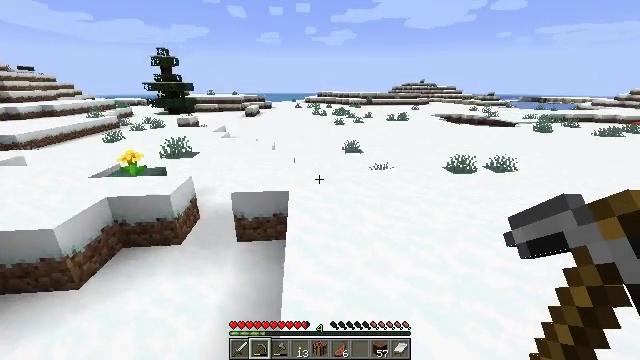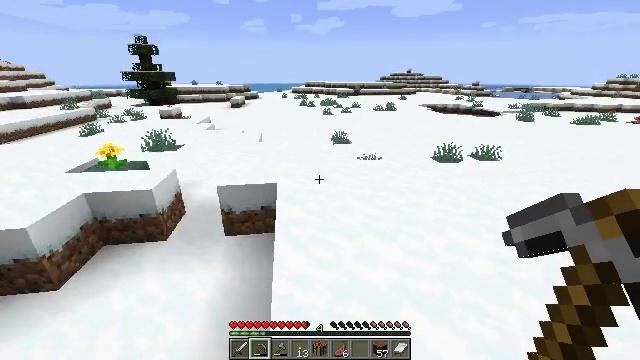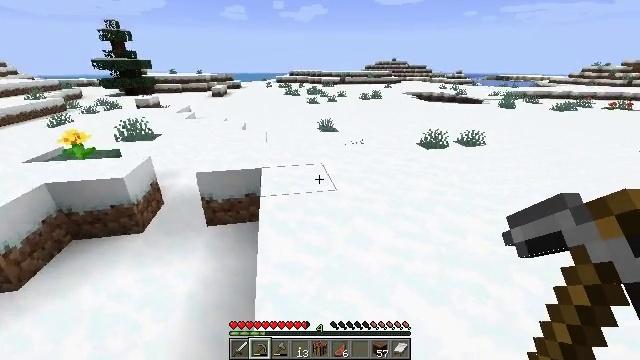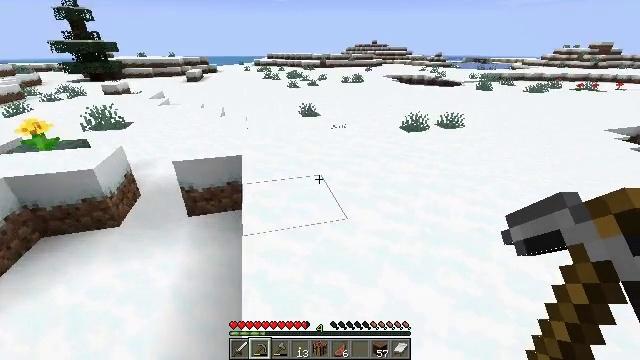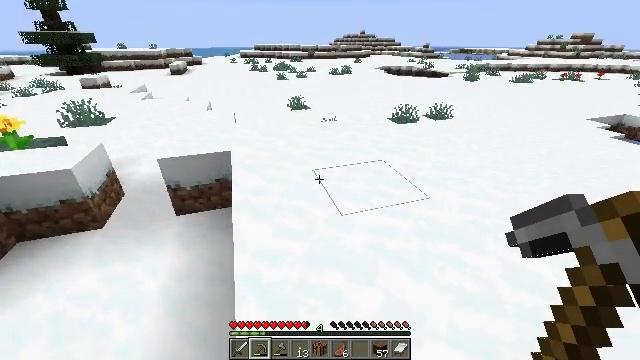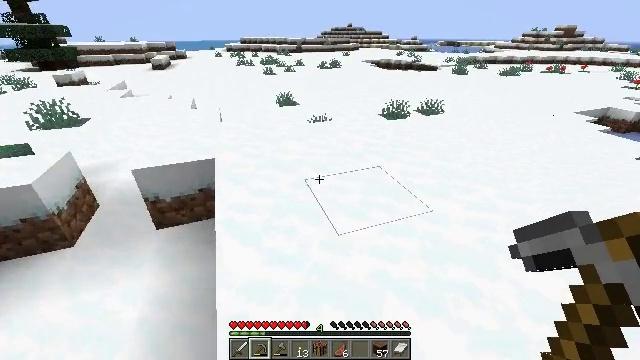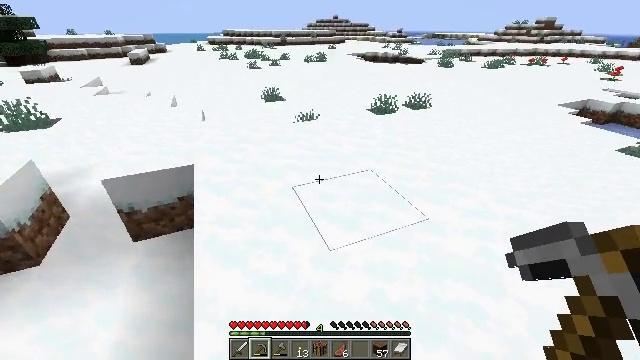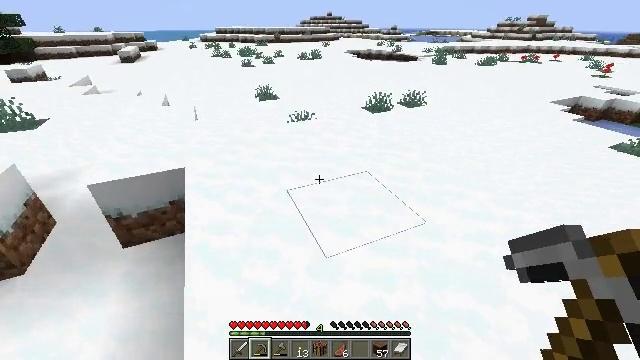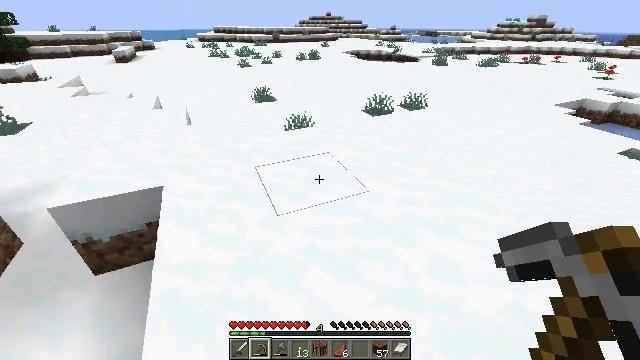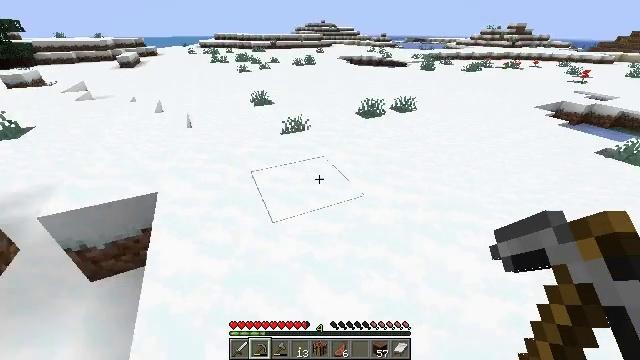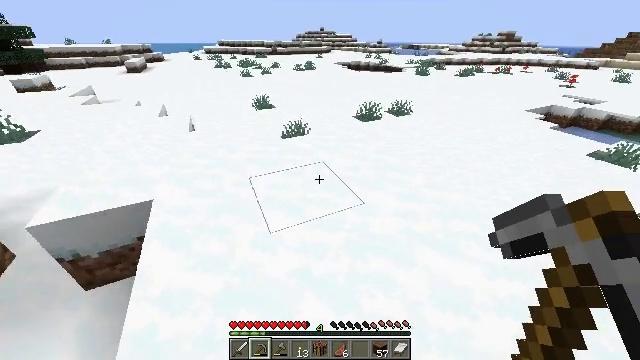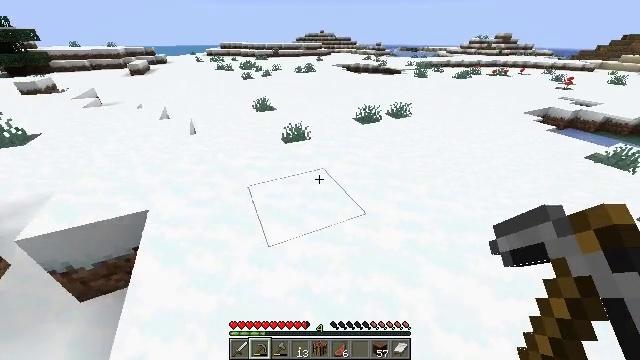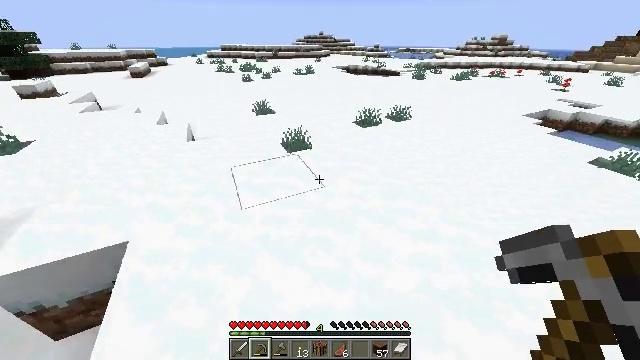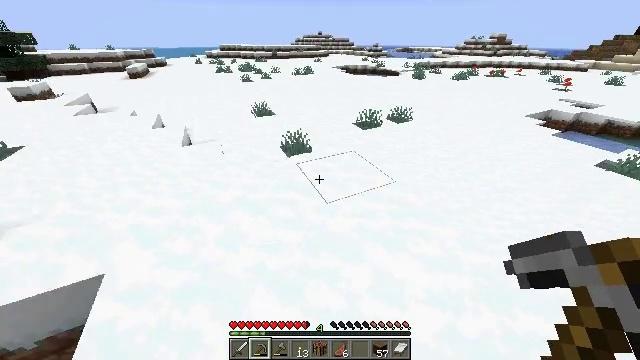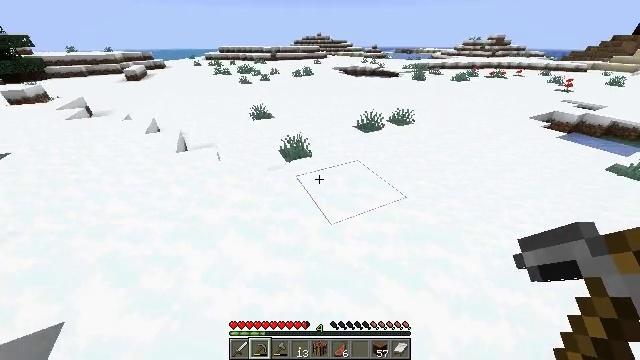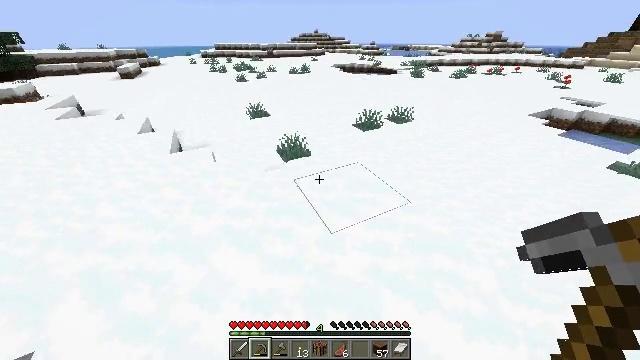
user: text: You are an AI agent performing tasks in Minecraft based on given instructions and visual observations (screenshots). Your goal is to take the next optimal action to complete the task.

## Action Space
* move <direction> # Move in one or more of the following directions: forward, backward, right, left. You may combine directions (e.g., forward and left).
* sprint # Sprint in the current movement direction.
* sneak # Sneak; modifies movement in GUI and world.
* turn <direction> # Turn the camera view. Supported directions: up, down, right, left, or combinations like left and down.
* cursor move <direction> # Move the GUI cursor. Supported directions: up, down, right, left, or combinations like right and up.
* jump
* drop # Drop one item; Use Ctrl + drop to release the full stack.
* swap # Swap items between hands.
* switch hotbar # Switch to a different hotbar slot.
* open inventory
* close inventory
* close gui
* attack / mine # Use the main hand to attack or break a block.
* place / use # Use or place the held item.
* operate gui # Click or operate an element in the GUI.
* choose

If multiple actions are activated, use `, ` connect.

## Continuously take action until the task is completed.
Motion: motion action
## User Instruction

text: Gather ice for building or crafting.
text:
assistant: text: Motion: move forward, turn right and down
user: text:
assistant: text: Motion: move forward, turn right and down
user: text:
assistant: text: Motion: move forward, turn right and down
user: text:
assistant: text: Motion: move forward, turn right and down
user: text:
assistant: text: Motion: move forward, turn right and down
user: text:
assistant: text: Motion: move forward, turn right and down
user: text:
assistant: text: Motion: move forward, turn right
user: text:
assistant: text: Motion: move forward, sprint
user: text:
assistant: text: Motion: move forward, sprint, turn right
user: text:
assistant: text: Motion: move forward, sprint
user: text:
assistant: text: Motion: move forward, sprint
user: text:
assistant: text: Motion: move forward, sprint
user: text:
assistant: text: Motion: move forward, sprint
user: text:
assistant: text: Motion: move forward, sprint
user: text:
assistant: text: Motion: move forward, sprint
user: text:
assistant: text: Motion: move forward, sprint, turn right and down
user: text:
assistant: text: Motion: move forward, turn right and down
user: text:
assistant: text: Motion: move forward, turn right and down
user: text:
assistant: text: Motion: move forward, turn right and down
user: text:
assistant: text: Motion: move forward, turn right
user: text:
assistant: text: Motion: move forward
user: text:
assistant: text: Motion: move forward
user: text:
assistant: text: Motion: move forward
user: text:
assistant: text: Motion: move forward
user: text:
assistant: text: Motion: move forward
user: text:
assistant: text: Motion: move forward, turn down
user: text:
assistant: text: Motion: move forward
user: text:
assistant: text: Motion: move forward
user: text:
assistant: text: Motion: move forward
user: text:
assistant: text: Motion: move forward, turn right